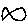
Label: fish